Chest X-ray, AP view. Patient: 53 years old, sex F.
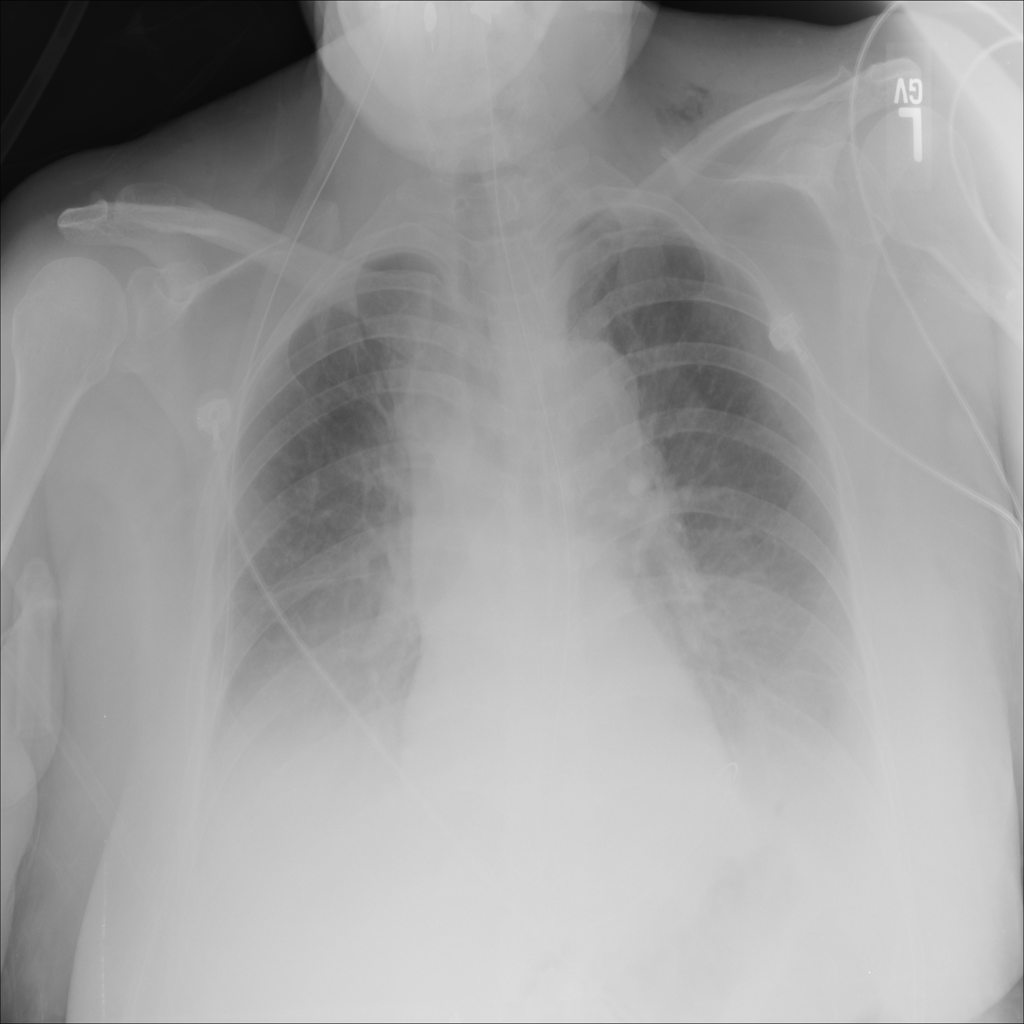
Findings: Emphysema